Question: How many ricochets will a ball launched from (1.0, 1.0) at 20° need to hit the target at (9.0, 9.0)? The ball reflects perfectly off the arena walls and mirror-obstacles.
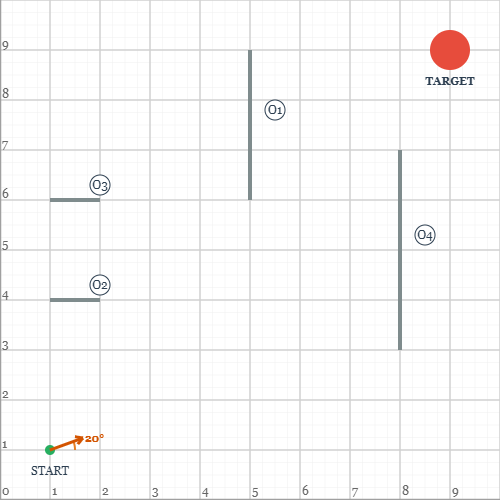
Answer: 9